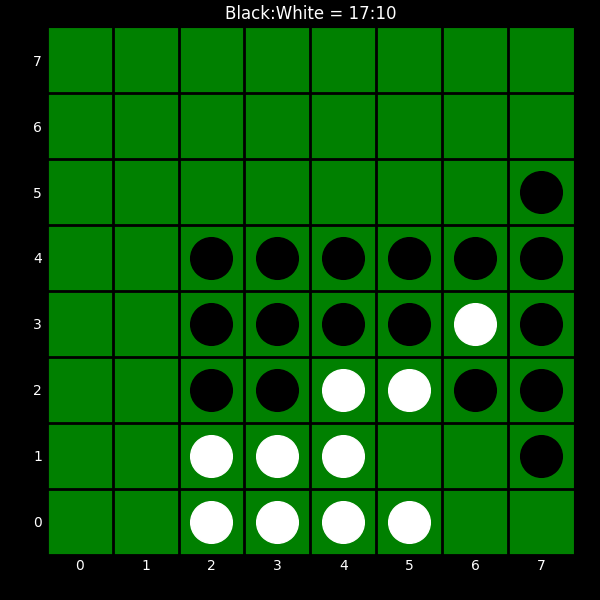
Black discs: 17
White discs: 10